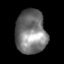
Tissue: skin
Cell type: Epithelial cells
Senescence score: 0.2456
Nuclear area (px): 1327
Mean DAPI intensity: 118.992